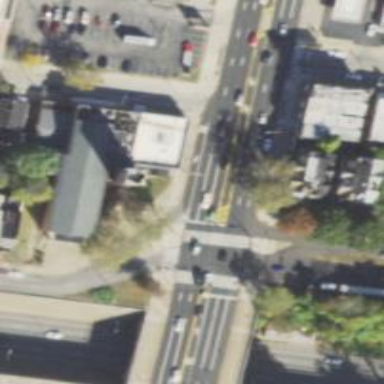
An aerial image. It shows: Marked crossing on footway.